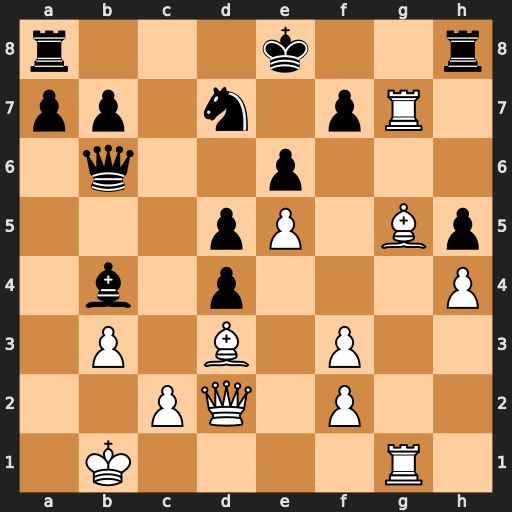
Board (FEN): r3k2r/pp1n1pR1/1q2p3/3pP1Bp/1b1p3P/1P1B1P2/2PQ1P2/1K4R1
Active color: w
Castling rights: kq
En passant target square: -
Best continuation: Qf4 Rf8 Rxf7 Rxf7 Bg6 Nxe5 Qxe5 Kd7 Bxf7